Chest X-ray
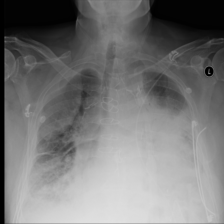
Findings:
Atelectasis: negative
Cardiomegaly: negative
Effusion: positive
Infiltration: positive
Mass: negative
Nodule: negative
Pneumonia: negative
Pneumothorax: negative
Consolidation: negative
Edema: negative
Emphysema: negative
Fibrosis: negative
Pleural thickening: negative
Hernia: negative